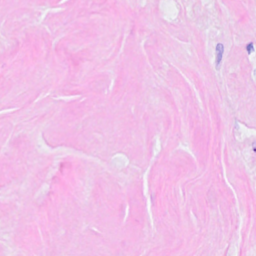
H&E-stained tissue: Breast